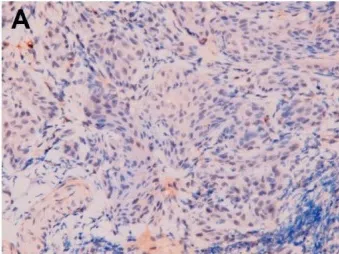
Negative immunohistochemical staining for. TNFalpha, and . CD24 in. Primary buccal squamous cell carcinoma.
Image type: pathology (immunostaining)